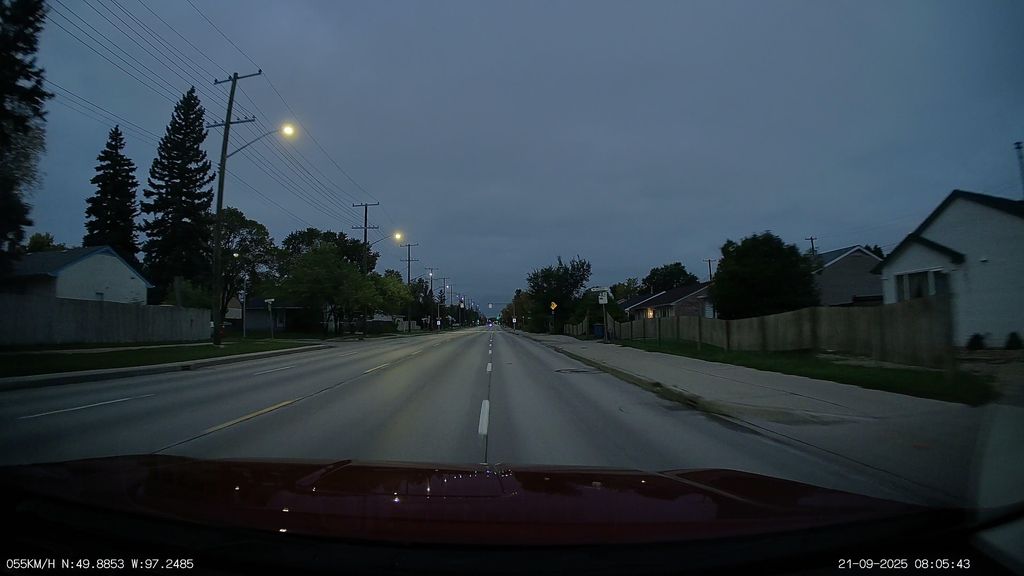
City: winnipeg